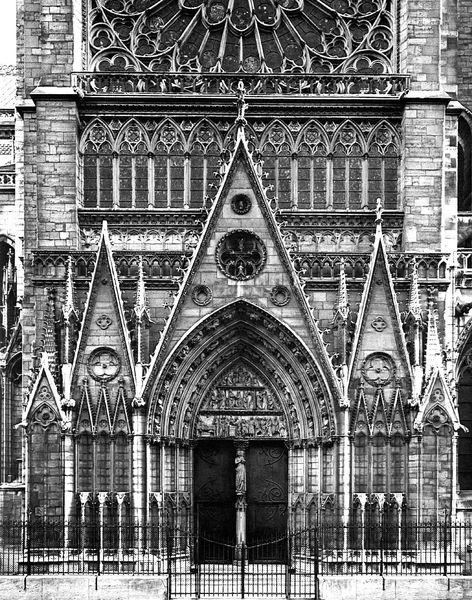
Titel: Kathedrale Notre Dame in Paris, Nordquerhausfassade
Künstler: Jean de Chelles
Standort: Paris (EU - F)
Schlagwörter: weiß, dreieck, fenster, schwarz, säule, säulen, tür, zaun, spitze, stein, gitter, kirche, figur, spitzen, frontal, gotik, kreis, rund, turm, bogen, fassade, türen, giebel, mauer, türe, figuren, spitz, geländer, stufen, tor, foto, fotografie, bögen, eingang, türmchen, türme, dom, schwarz weiß, kathedrale, portal, gotisch, rosette, spitzbogen, fresken, gothik, gothisch, rosetten, längs, nürnberg, frauenkirche, bullaugen, fron